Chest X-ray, PA view. Patient: 48 years old, sex F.
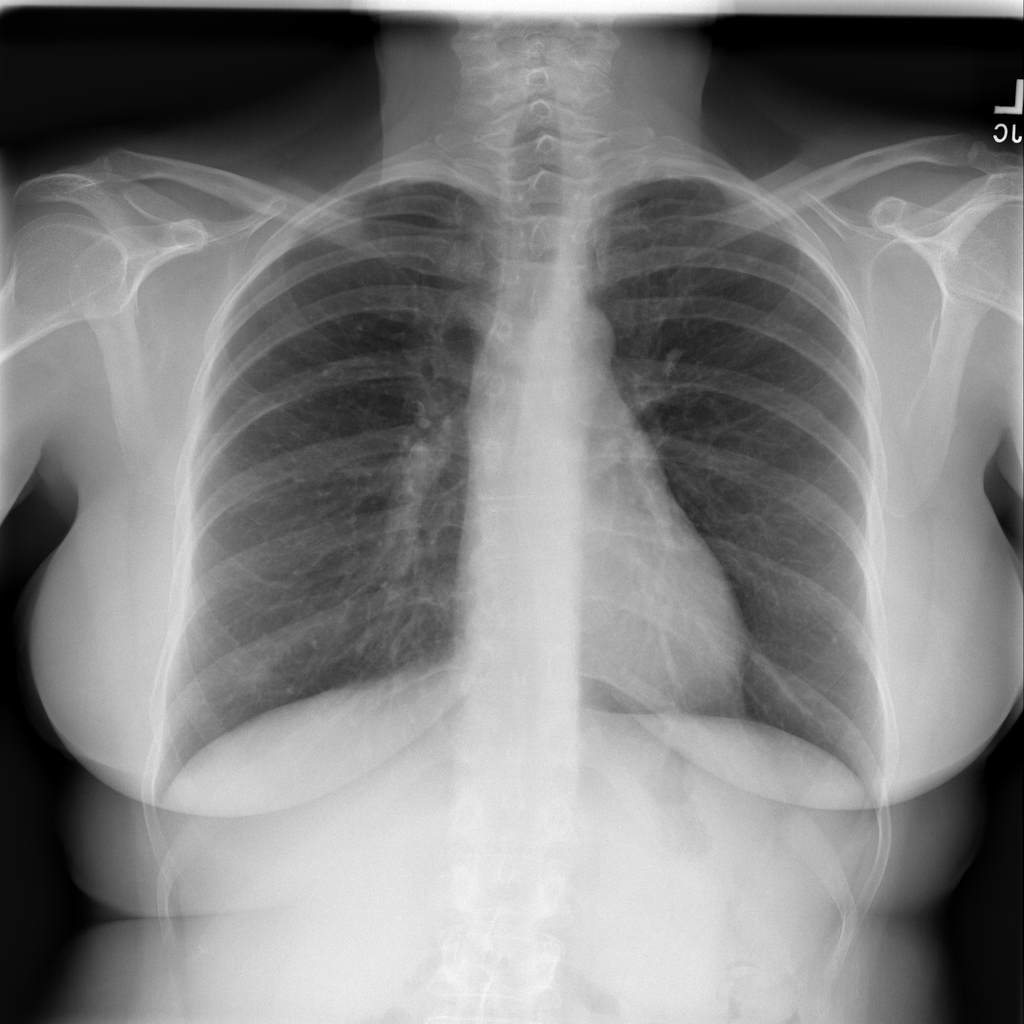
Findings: No Finding